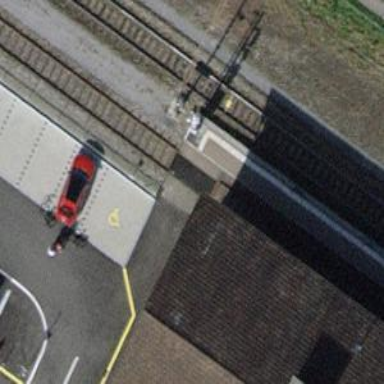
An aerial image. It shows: Railway milestone.